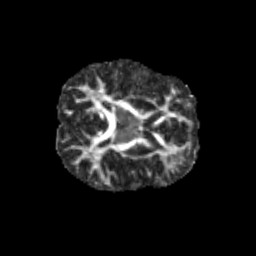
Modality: FA
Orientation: axial
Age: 11
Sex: male
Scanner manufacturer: siemens
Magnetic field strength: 3 T
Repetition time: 3.8 s
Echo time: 0.07 s